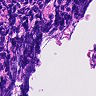
Metastatic tissue present: no